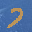
Label: 7